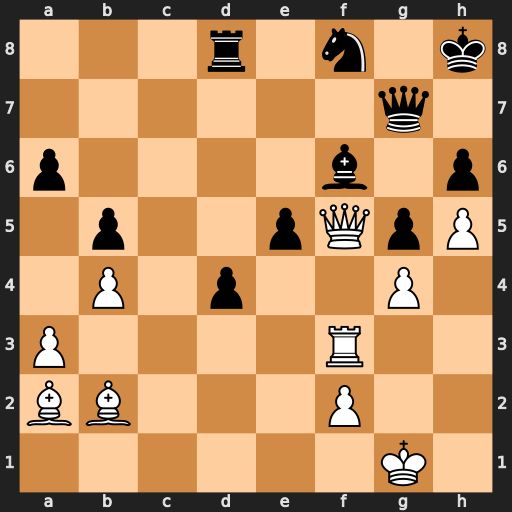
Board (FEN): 3r1n1k/6q1/p4b1p/1p2pQpP/1P1p2P1/P4R2/BB3P2/6K1
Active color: w
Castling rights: -
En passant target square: -
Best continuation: Qxf6 Qxf6 Rxf6